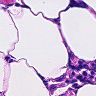
Metastatic tissue present: no